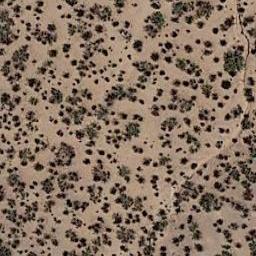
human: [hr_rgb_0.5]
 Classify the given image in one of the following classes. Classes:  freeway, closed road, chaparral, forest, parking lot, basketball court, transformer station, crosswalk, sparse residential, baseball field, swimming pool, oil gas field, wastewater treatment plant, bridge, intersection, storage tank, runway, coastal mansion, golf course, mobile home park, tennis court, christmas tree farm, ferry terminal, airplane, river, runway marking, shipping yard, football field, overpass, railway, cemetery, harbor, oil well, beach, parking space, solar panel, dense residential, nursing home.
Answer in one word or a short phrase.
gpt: chaparral